Brain MRI, t2w sequence, axial 2D slice.
Patient: age 41, sex M, weight 95 kg, height 1.95 m
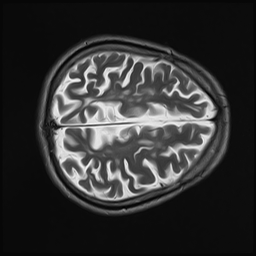